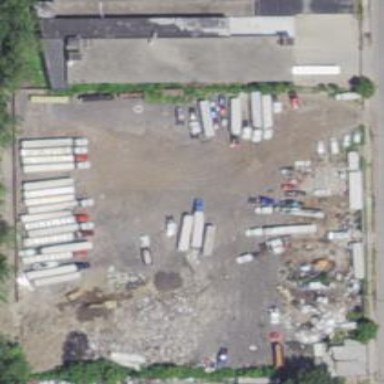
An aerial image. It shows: Industrial area designated as scrap yard.